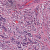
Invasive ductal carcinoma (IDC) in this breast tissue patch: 1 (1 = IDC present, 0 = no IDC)